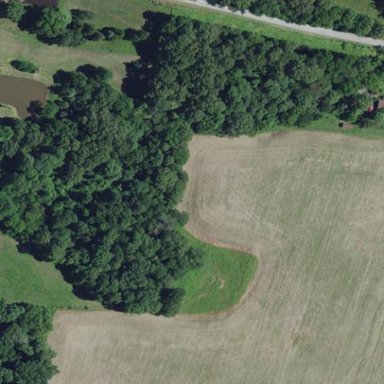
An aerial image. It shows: Serene woodland landscape.